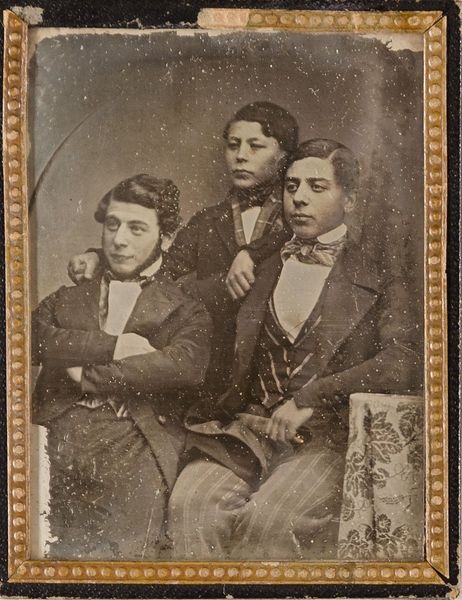
Titel: Die drei Brüder Ringler
Künstler: Johann Anton Völlner
Standort: Hamburg
Institution: Museum für Kunst und Gewerbe Hamburg
Schlagwörter: mann, gruppenportrait, figur, junge, foto, fotografie, photographie, photo, bruder, lichtbild, jugendlicher, daguerreotypie, bildwerke, angewandte und bildende kunst, hessische systematik, porträtfotografie, porträtphotographie, gruppenporträt, brüder